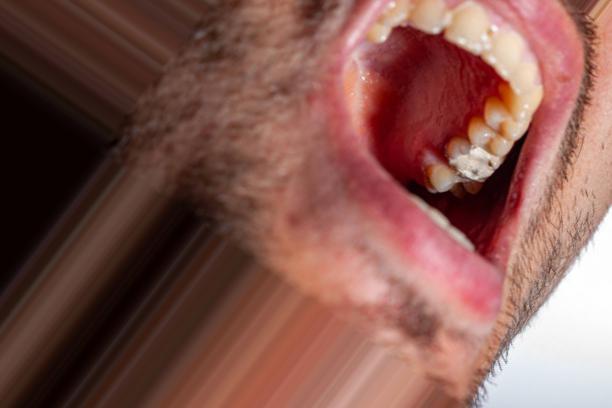
Condition: Caries